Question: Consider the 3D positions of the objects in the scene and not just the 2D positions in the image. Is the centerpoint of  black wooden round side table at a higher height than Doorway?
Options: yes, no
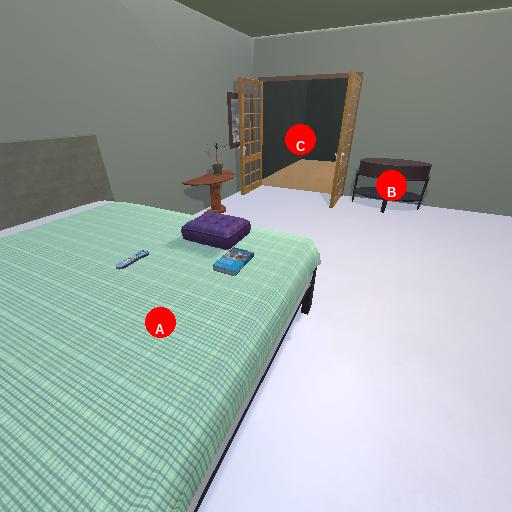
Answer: yes